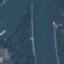
Land use / land cover class: River